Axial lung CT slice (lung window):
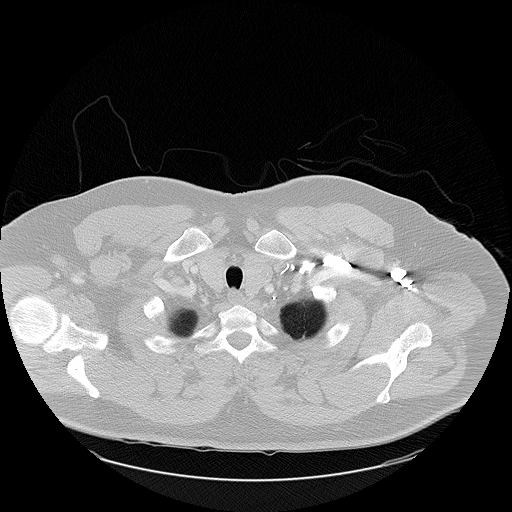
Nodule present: no